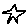
Label: star